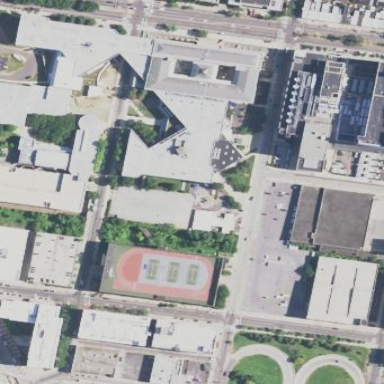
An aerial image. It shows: College.